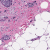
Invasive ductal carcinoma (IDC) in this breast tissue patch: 0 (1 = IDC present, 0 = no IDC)